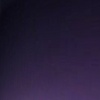
Label: space